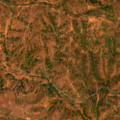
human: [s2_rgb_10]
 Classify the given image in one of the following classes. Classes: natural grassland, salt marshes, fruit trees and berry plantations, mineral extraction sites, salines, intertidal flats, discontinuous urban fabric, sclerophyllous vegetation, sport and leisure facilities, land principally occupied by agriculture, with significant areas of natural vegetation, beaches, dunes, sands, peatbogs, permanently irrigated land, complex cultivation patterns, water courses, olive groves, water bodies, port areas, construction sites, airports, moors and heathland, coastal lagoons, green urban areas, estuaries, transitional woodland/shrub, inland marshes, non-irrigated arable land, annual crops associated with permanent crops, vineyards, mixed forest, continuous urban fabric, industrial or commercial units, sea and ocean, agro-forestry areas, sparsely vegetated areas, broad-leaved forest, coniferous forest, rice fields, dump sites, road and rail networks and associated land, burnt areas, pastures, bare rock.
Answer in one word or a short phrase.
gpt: pastures, agro-forestry areas, broad-leaved forest, transitional woodland/shrub